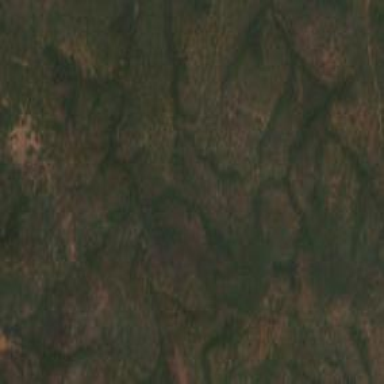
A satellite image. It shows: Forest area.